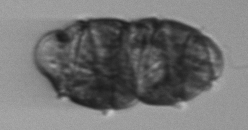
Label: Margalefidinium